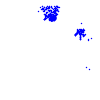
Particle: electron